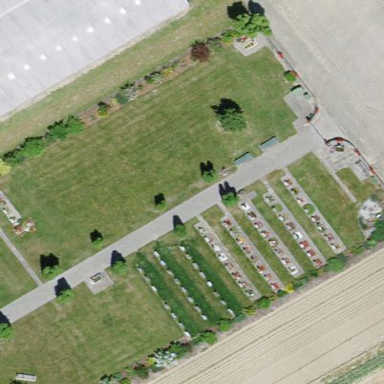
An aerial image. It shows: Cemetery.